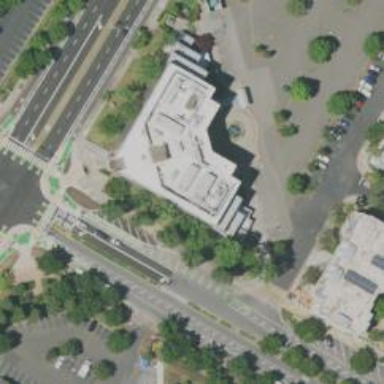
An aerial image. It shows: Office building with flat roof.